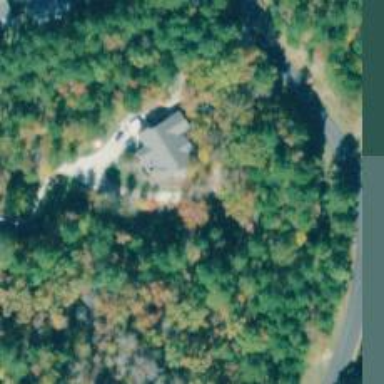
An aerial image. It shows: Driveway.